Question: I'm testing the Socket module by writing some very simple code, but I'm having an error!
Follow the code below:
'''
import socket
resp="Y"
while(resp=="Y"):
url=input("URL: ")
ip=socket.gethostbyname(url)
print("IP: ", ip)
resp=input("Type <y> to continue: ").upper()
'''

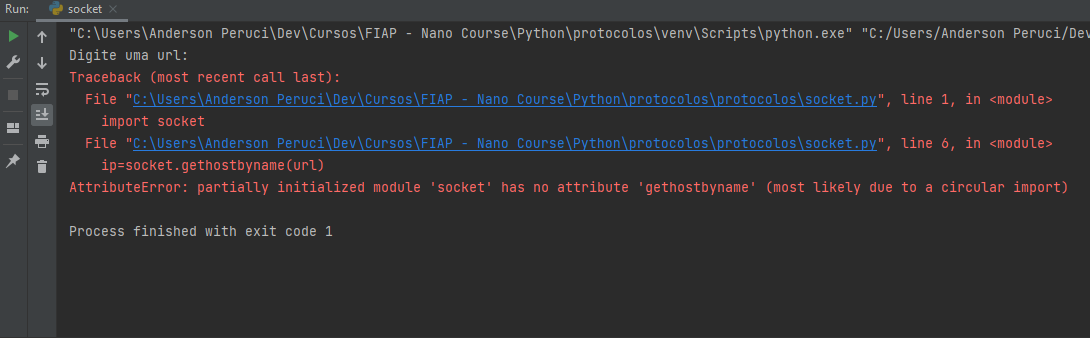
Answer: You probably named your file socket.py, if you did so, change it and try again.
In principle, always post the entire traceback